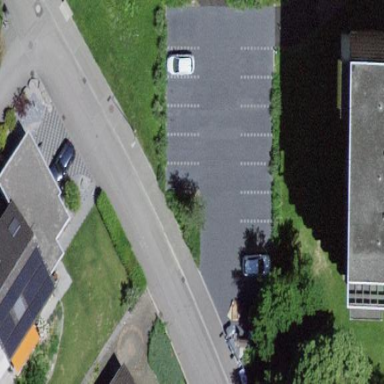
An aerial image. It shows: Parking area with paving stones.